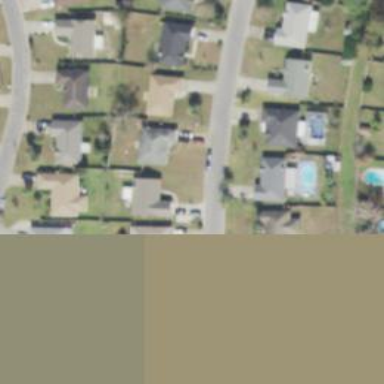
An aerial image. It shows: Driveway.